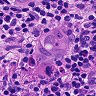
Metastatic tissue present: yes